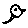
Label: bird